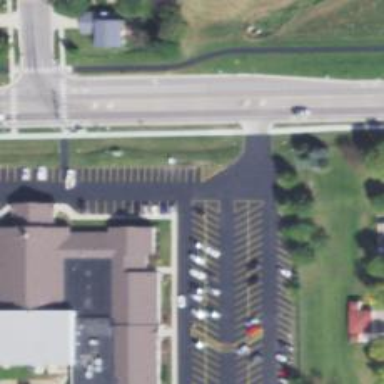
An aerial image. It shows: Asphalt driveway for service vehicles.